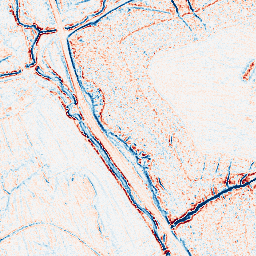
Category: edge_preserving
Decomposition family: anisotropic_diffusion
Decomposition parameters: iterations: 10
kappa: 10
gamma: 0.05
Upsampling method: cubic_mitchell
Upsampling parameters: scale: 2
Upsampling scale: 2